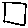
Label: square